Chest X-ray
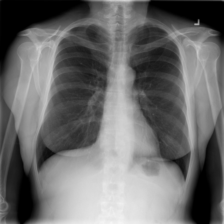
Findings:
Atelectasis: negative
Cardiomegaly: negative
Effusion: negative
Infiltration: negative
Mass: negative
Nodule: negative
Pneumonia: negative
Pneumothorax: negative
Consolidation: negative
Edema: negative
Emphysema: negative
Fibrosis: negative
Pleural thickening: negative
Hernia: negative